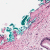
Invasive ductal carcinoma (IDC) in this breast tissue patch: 0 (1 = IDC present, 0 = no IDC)